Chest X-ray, PA view. Patient: 53 years old, sex M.
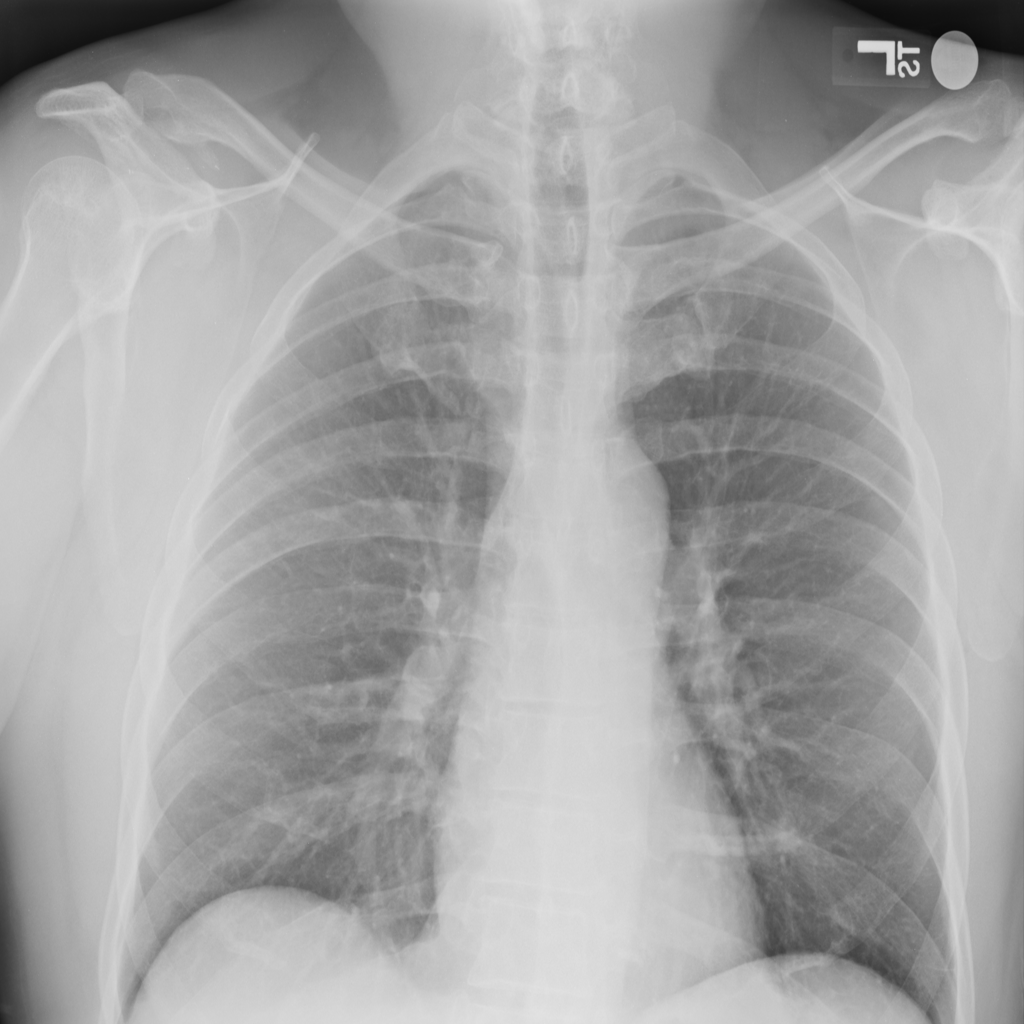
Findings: No Finding